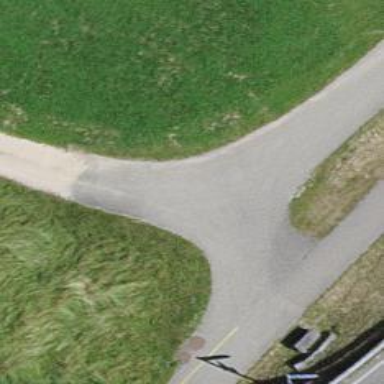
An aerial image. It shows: Designated cycleway path.